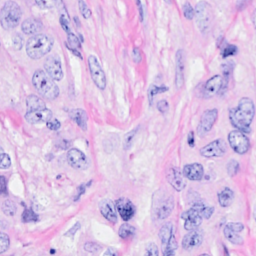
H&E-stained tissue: Breast